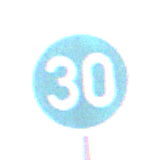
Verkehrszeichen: VorgeschriebeneMindestgeschwindigkeit
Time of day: Midday
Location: Outdoor (Nature)
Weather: PartlyCloudy
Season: NotSpecified
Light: Natural